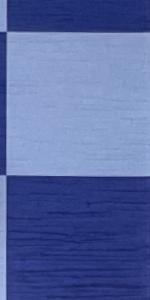
Label: Empty